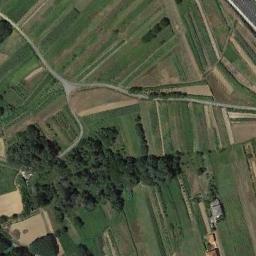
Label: rectangular_farmland